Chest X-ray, PA view. Patient: 41 years old, sex F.
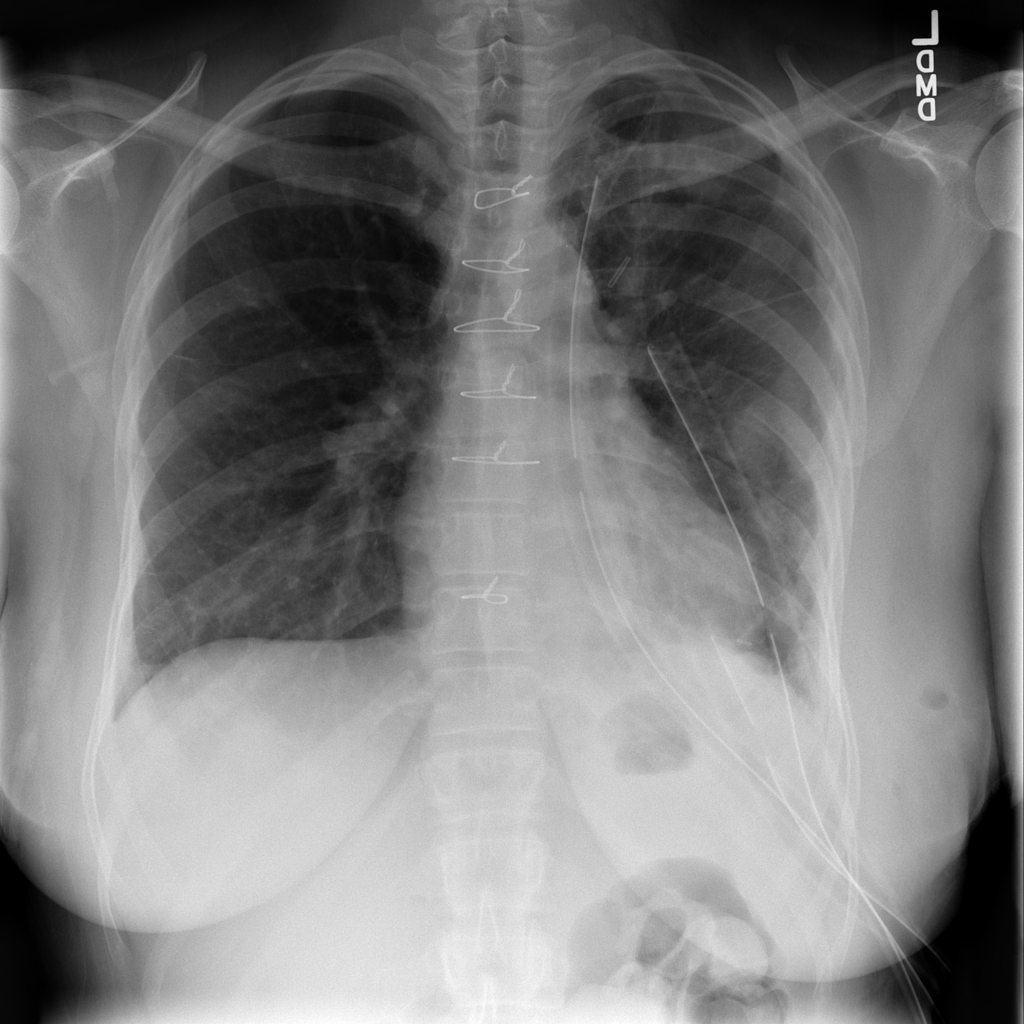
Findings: Infiltration, Pneumothorax, Atelectasis